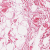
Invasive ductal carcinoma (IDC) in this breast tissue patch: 0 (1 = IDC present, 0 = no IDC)